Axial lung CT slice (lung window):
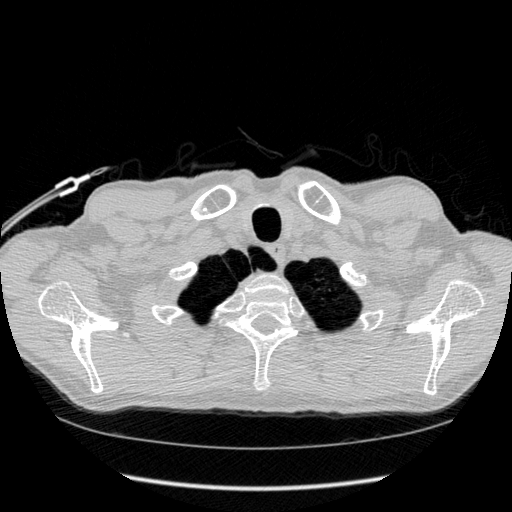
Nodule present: no